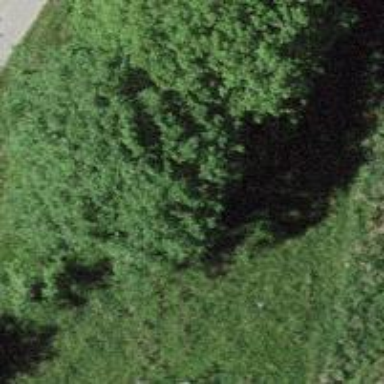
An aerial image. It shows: Beautiful tree in nature.